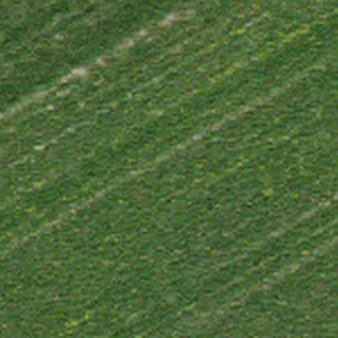
Label: other